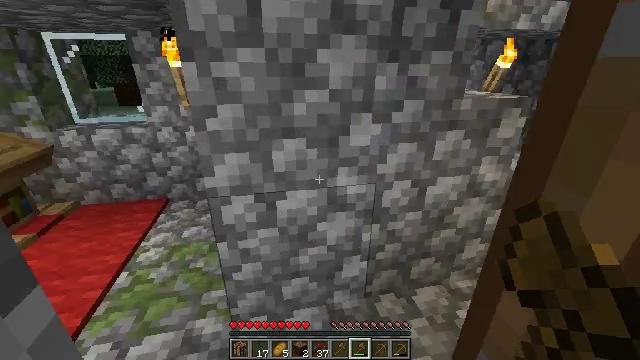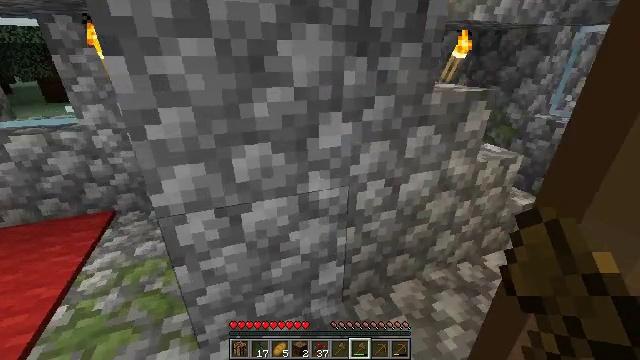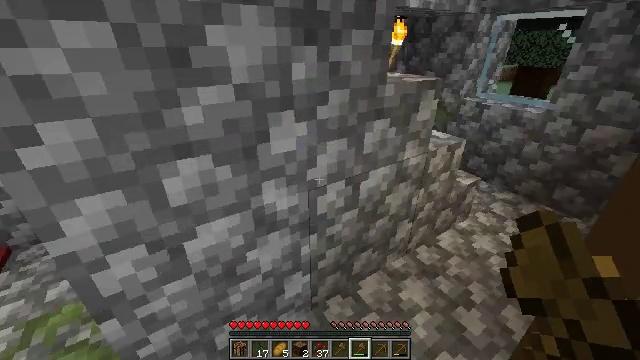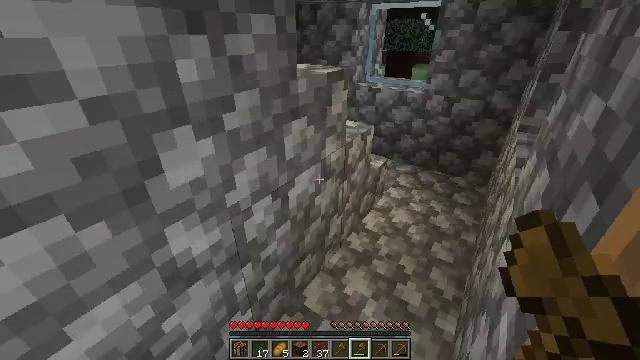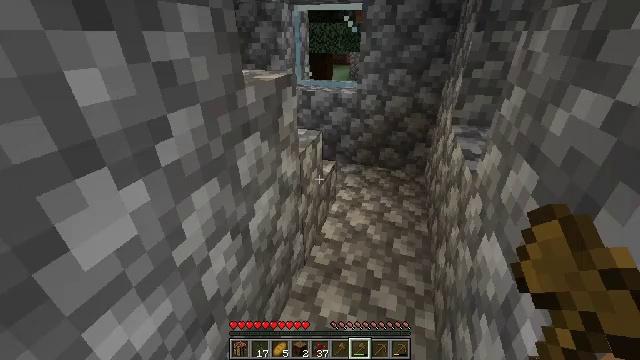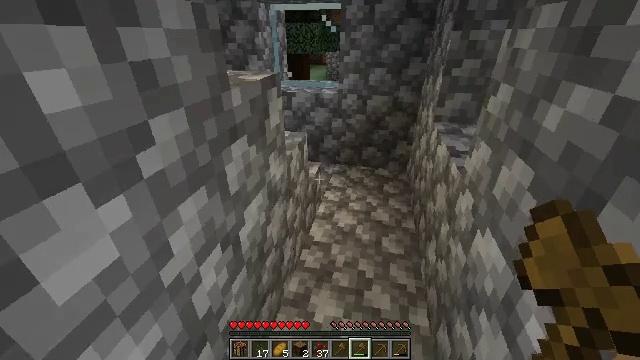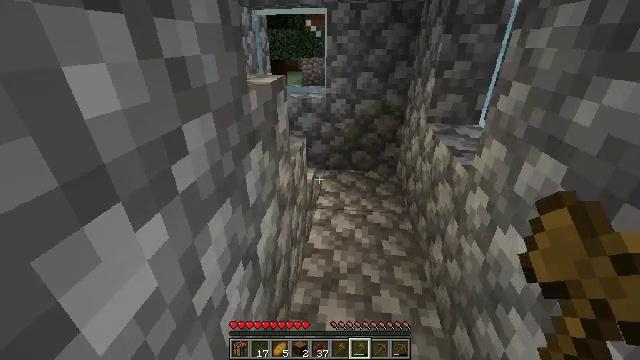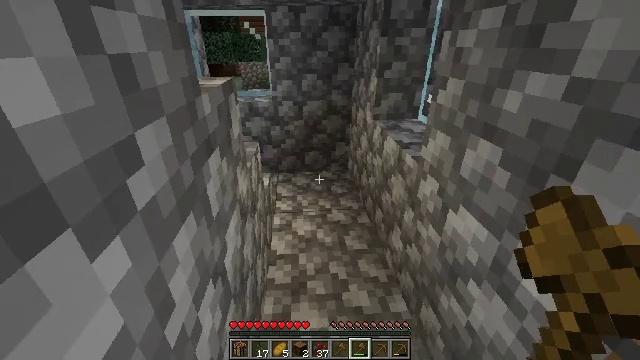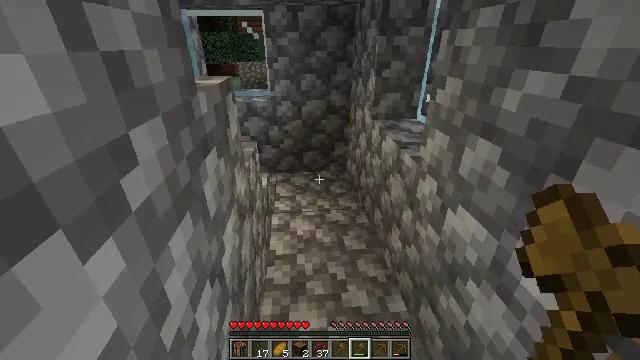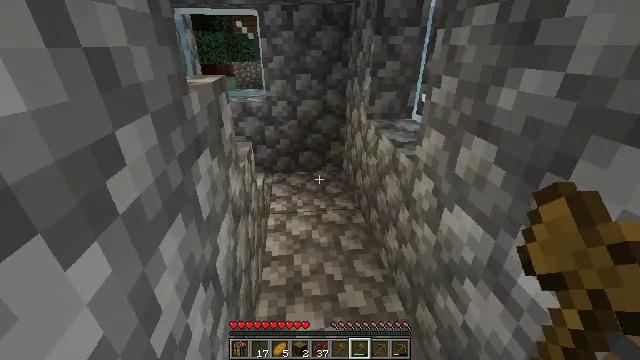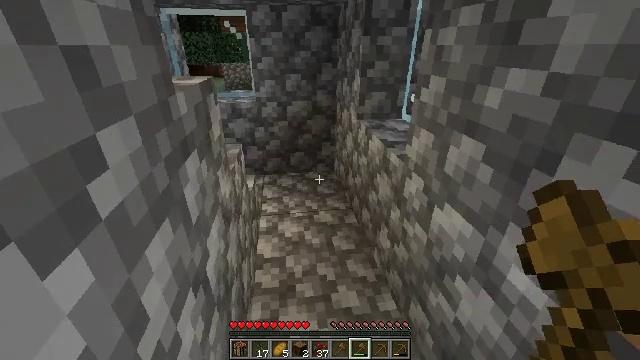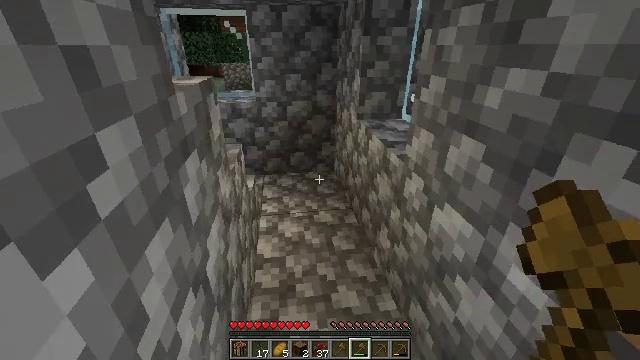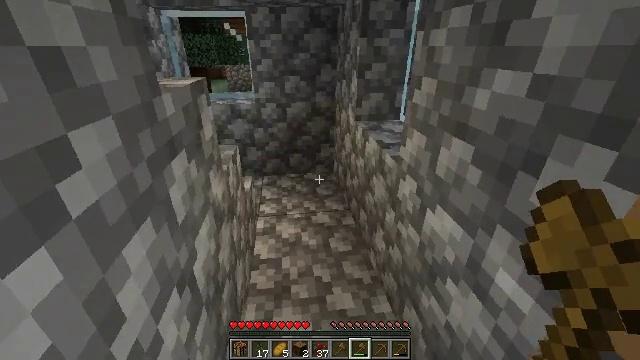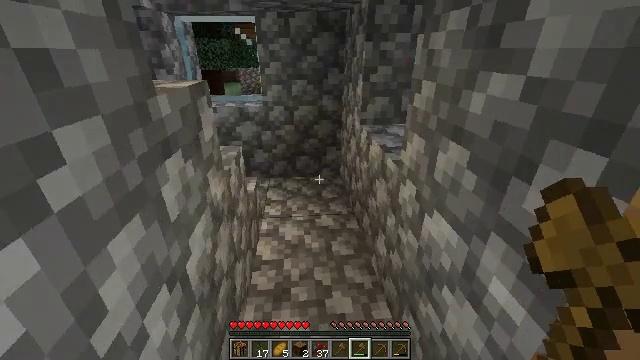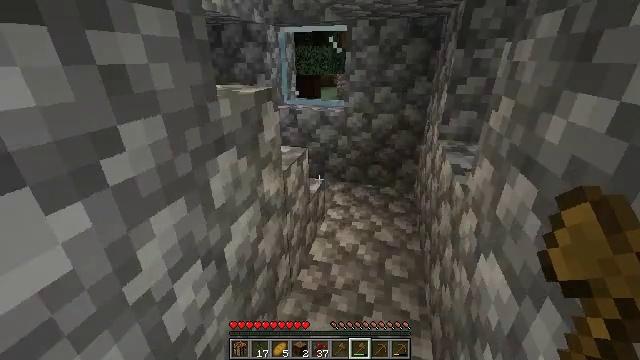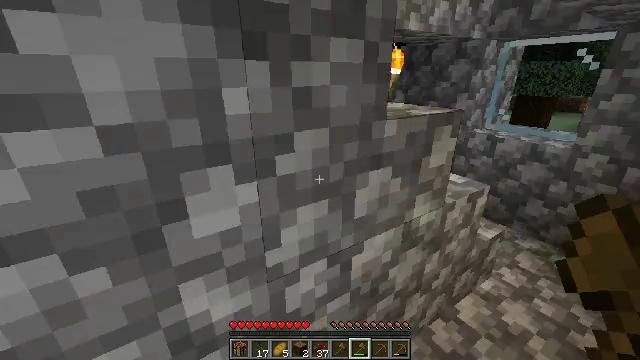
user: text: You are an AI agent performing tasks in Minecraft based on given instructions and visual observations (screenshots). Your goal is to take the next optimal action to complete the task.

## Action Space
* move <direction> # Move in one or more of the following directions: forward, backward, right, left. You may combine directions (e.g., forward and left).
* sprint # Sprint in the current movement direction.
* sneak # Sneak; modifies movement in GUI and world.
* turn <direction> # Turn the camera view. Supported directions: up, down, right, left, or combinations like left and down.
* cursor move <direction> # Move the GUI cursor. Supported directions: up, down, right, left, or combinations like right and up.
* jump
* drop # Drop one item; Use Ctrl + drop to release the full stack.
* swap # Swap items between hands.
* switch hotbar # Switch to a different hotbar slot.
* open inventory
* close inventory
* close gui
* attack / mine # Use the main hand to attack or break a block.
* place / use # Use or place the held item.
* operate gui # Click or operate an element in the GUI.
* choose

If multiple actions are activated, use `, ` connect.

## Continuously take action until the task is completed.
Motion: motion action
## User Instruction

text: Destroy the bookshelf.
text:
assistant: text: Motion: move forward, turn right and down
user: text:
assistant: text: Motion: move forward, turn right and down
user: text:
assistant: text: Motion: move forward, turn right and down
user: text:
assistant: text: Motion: move forward, turn right
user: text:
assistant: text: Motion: move left, turn right
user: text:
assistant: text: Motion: move left, turn right and up
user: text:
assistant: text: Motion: move left, turn right
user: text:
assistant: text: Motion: move left
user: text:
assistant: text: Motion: no_op
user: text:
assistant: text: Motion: turn right
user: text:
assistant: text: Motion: no_op
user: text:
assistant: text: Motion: move right
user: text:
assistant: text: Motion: move right, turn left
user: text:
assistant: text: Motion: move forward and move right, turn left and up
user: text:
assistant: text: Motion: move forward and move right, turn left and up
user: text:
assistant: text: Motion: move forward, turn left and up
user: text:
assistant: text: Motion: move forward, turn left and down
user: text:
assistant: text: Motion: turn left
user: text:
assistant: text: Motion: turn left
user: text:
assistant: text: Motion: turn left
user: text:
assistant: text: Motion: move left
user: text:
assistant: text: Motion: move left
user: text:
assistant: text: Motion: move forward and move left
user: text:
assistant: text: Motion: move forward and move left
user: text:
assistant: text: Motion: move forward and move left
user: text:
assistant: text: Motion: move forward and move left
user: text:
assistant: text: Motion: move forward and move left
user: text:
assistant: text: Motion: move forward and move left
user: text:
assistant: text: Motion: move forward and move left
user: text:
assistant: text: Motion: move forward and move left, turn left